Question: '''
<?php
$title = "This is the page title";
require_once '/includes/header.php';
?>
'''
'''
<head>
<title><?= $title ?></title>
</head>
'''

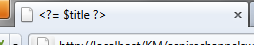
Answer: I think short tags may not be enabled. Try:
'''
<title><?php echo $title ?></title>
'''
instead